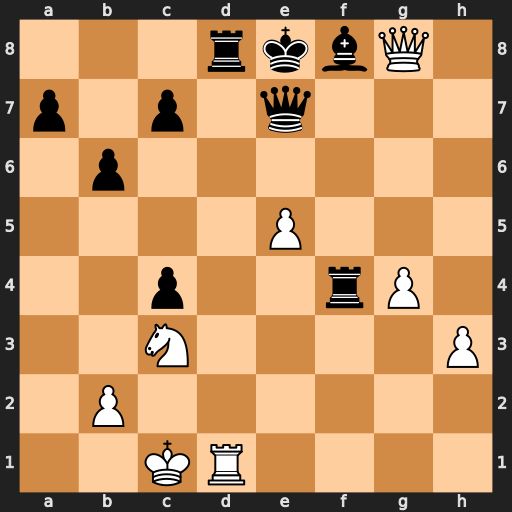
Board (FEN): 3rkbQ1/p1p1q3/1p6/4P3/2p2rP1/2N4P/1P6/2KR4
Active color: w
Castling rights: -
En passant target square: -
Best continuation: Qg6+ Rf7 Qc6+ Qd7 Rxd7